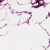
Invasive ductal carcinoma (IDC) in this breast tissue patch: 0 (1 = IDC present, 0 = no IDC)